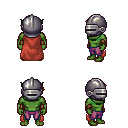
a pixel art fantasy rpg character, male body template, orc, green skin, maroon cape, magenta pants, dark blonde long mohawk hairstyle, metal helm, cloth bracers, four views (front, back, left, right), 2x2 character sprite sheet, small pixel art, hard edges, no anti-aliasing